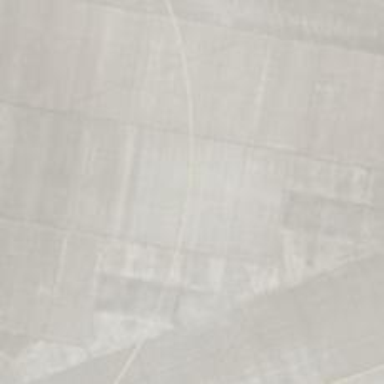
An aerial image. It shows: Taxiway at the airport with concrete surface.